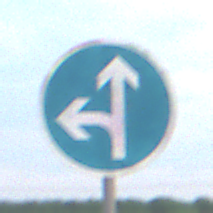
Verkehrszeichen: VorgeschriebeneFahrtrichtungGeradeausOderLinks
Umgebung: Outdoor, Nature
Tageszeit: SunriseSunset
Wetter: PartlyCloudy
Licht: Natural
Jahreszeit: NotSpecified
Kontrast: LowContrast